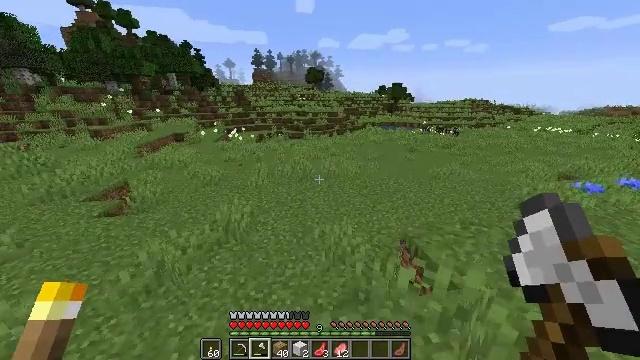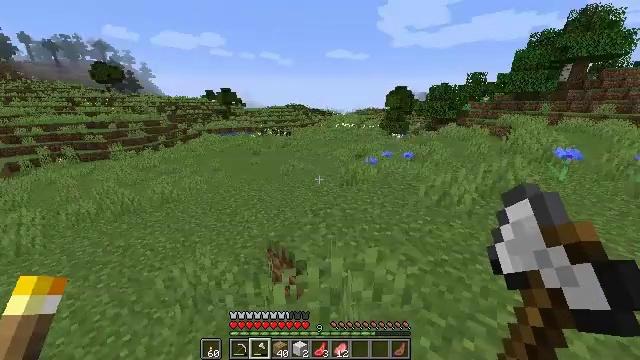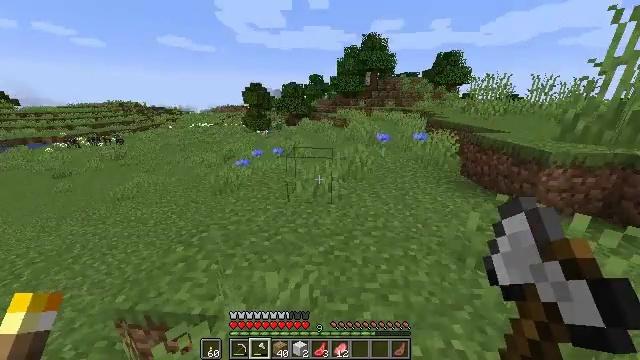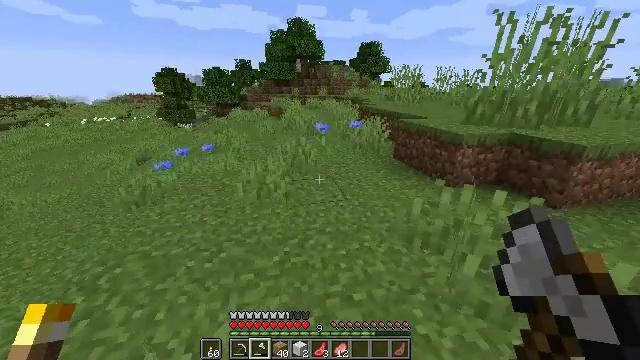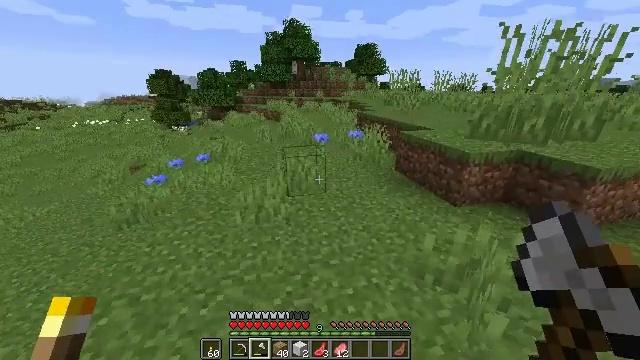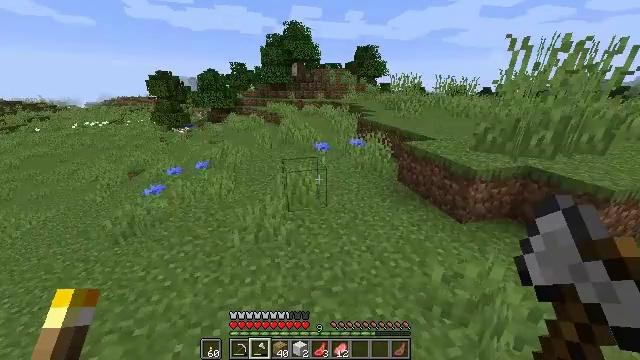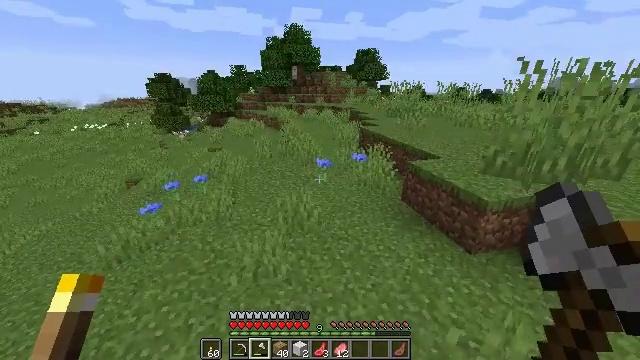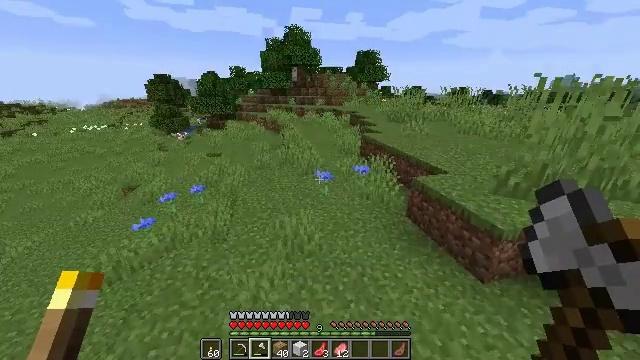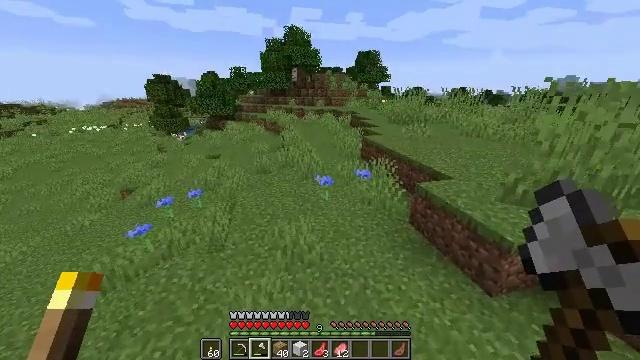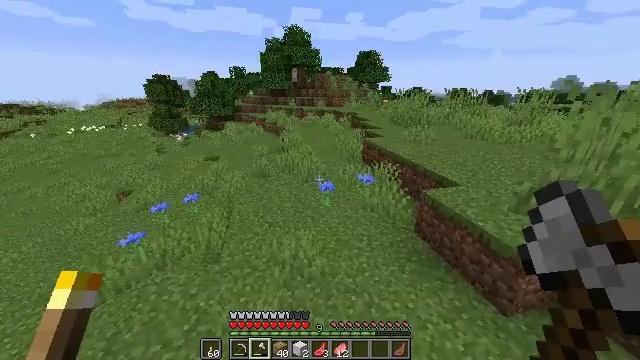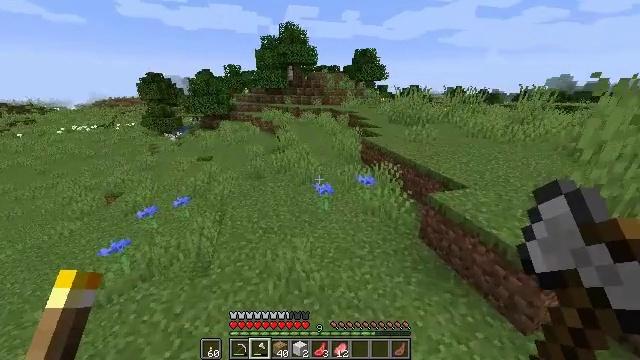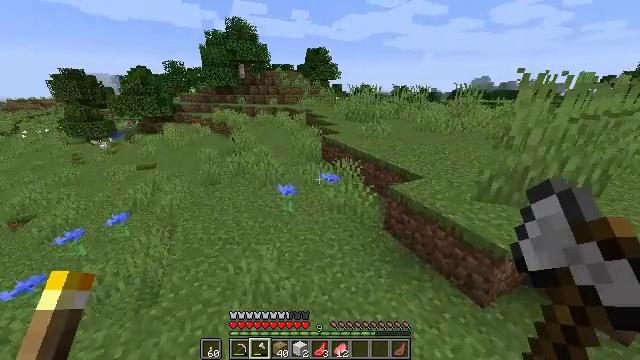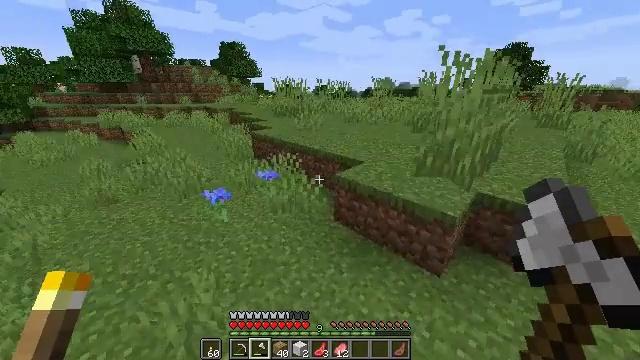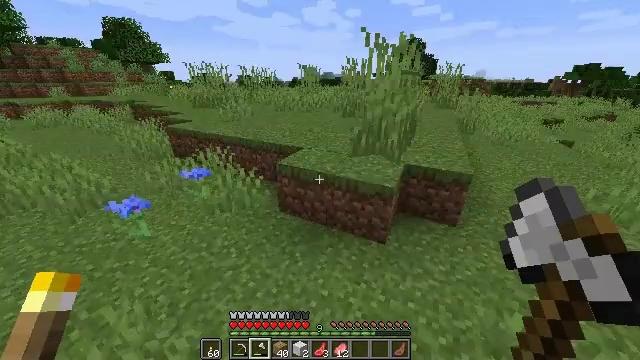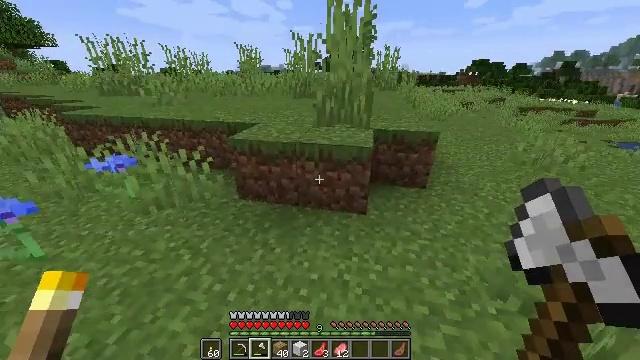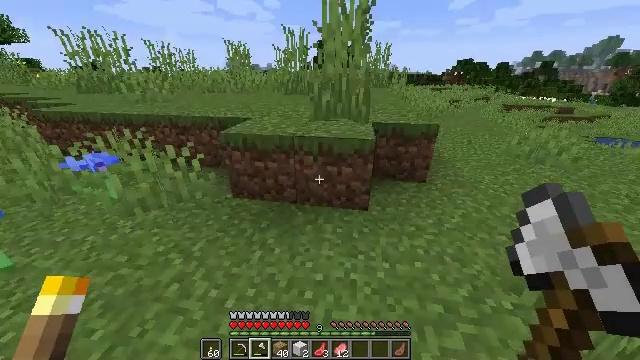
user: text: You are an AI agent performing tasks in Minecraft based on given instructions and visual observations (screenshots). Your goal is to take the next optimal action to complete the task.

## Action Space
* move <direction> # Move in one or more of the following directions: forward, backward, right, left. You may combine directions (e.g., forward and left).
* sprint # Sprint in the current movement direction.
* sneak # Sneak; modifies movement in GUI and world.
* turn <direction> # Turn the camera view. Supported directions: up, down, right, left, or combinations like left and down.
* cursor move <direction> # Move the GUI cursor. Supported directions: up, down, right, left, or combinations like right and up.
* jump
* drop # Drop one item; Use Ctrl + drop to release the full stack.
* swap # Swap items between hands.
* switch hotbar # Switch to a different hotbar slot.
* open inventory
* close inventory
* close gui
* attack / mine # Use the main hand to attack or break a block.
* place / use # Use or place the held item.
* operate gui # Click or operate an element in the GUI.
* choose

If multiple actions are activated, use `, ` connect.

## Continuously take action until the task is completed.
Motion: motion action
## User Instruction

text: Combat the chicken.
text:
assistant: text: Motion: move forward, sprint, turn right and up
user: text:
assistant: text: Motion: move forward, sprint, turn right
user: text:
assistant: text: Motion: move forward, sprint, turn right and down
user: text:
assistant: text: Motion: move forward, sprint, jump
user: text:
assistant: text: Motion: move forward, sprint, jump
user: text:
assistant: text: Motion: move forward, sprint, jump
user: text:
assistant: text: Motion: move forward, sprint, jump
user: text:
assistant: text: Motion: move forward, sprint, jump
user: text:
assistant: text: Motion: move forward, sprint, jump
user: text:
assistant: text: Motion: move forward, sprint, jump
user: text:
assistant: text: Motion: move forward, sprint, turn right
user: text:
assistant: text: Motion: move forward, sprint, turn right
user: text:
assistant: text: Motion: move forward, sprint, turn right and down
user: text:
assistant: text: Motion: move forward, sprint, turn right and down
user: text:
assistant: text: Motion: move forward and move right, sprint, turn right
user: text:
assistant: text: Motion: move forward and move right, sprint, jump
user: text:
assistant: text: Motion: move forward and move right, sprint, jump
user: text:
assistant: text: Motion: move forward and move right, sprint, jump
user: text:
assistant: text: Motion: move forward and move right, sprint, jump
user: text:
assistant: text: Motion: move forward and move right, sprint
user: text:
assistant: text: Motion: move forward and move right, sprint
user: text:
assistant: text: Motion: move forward and move right, sprint
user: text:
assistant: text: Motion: move forward, sprint
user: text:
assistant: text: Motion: move forward, sprint, turn left
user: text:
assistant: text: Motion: move forward and move left, sprint, turn left
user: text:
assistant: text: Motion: move forward and move left, sprint, turn left and up
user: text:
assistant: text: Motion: move forward and move left, sprint, turn left, jump
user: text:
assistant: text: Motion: move forward and move left, sprint, jump
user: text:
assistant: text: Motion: move forward and move left, sprint, jump
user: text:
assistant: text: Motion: move forward and move left, sprint, jump